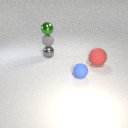
small gray metal sphere behind small blue rubber sphere